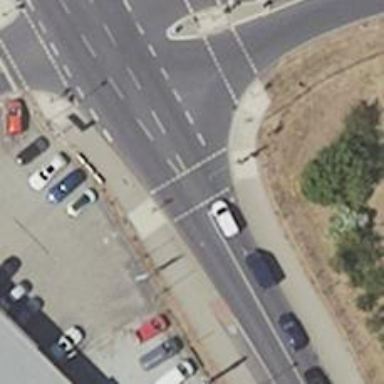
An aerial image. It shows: Cycleway with crossing that has traffic signals.